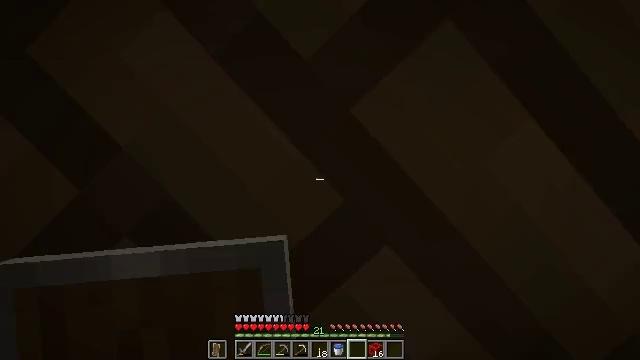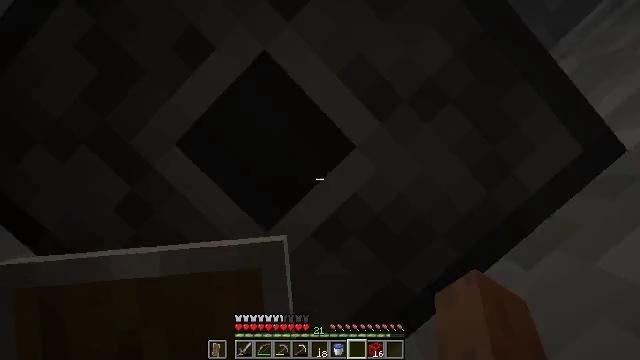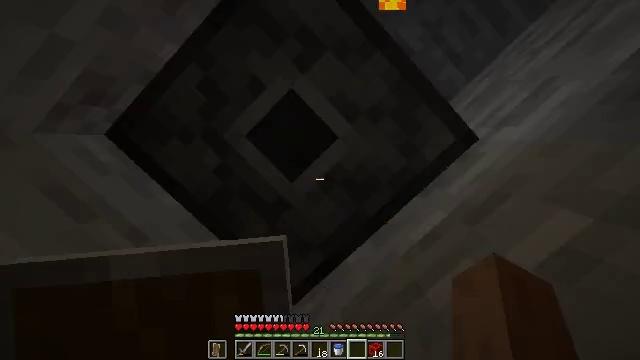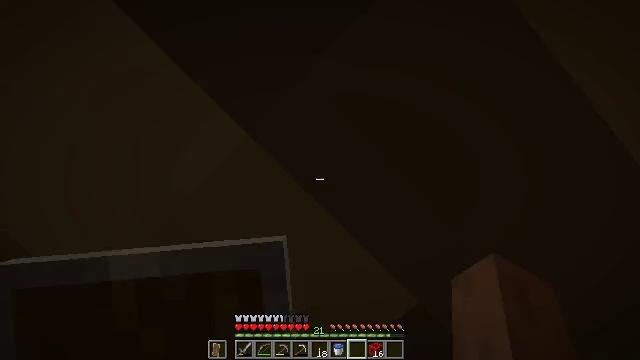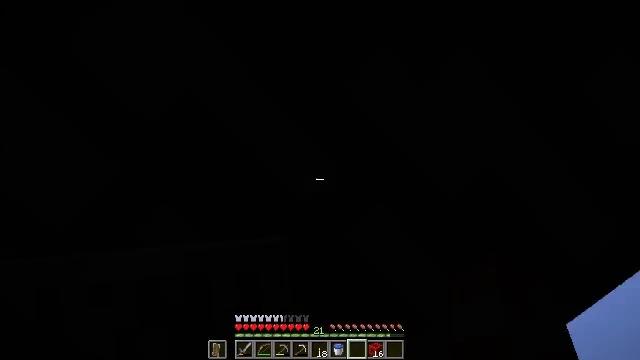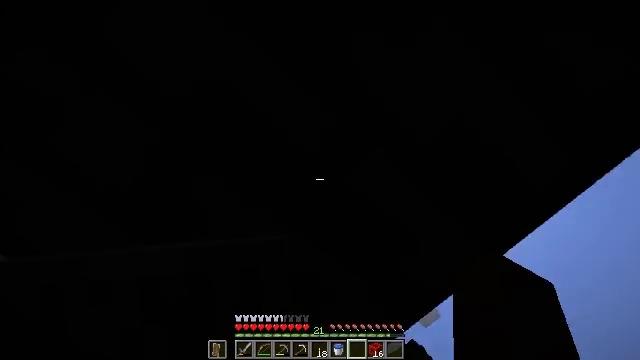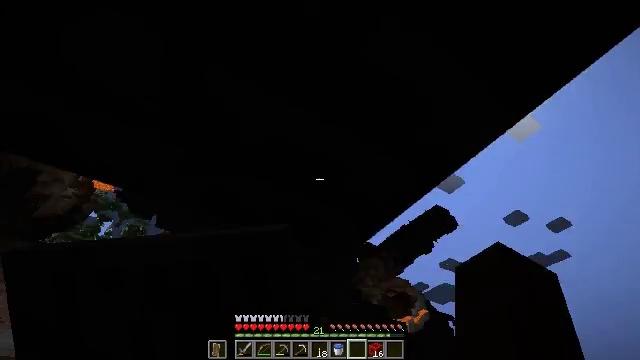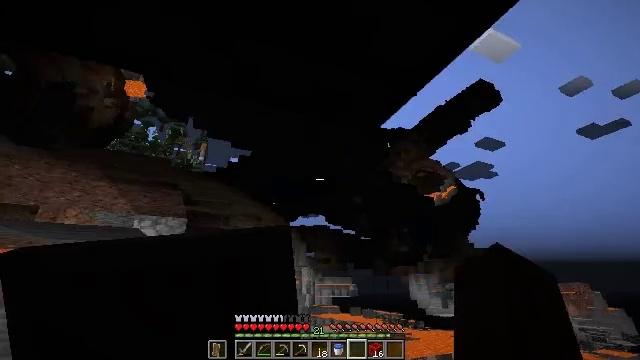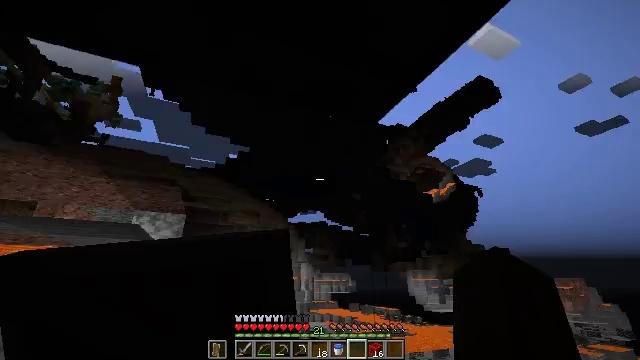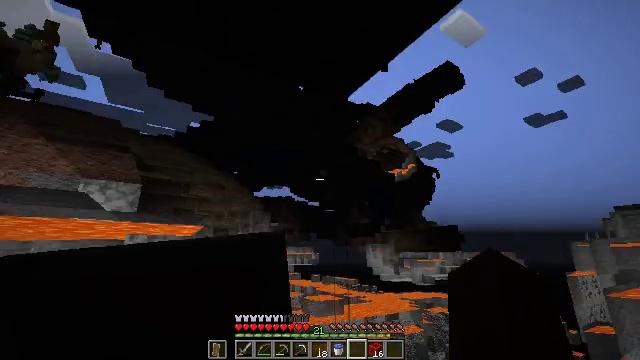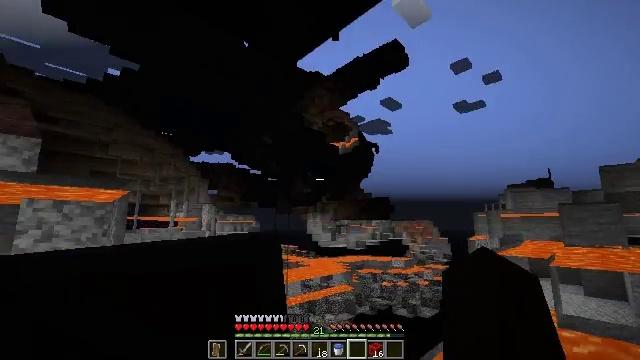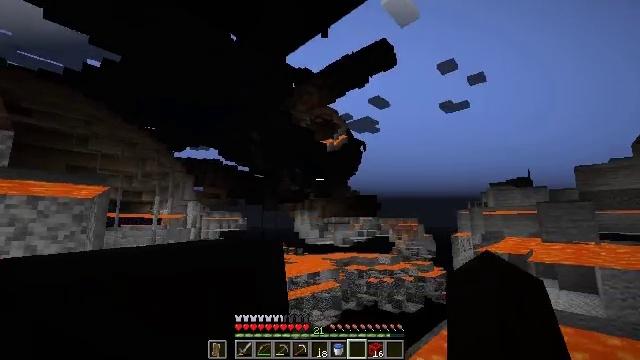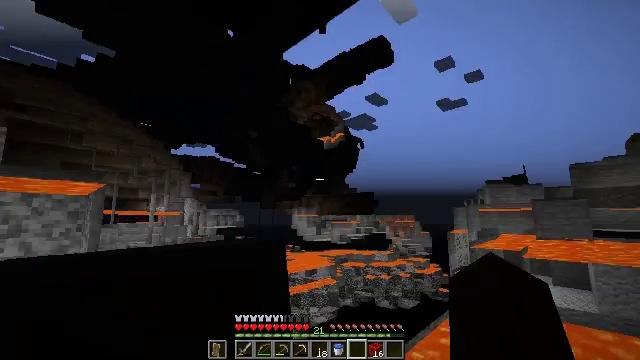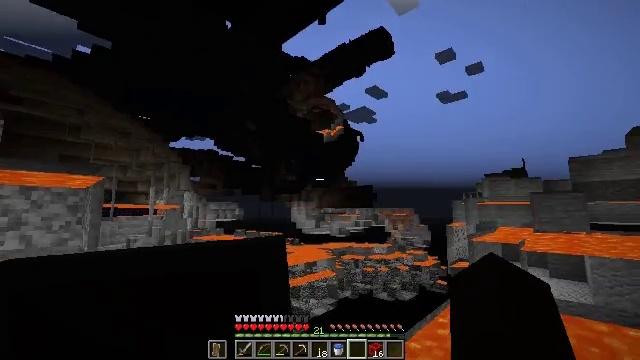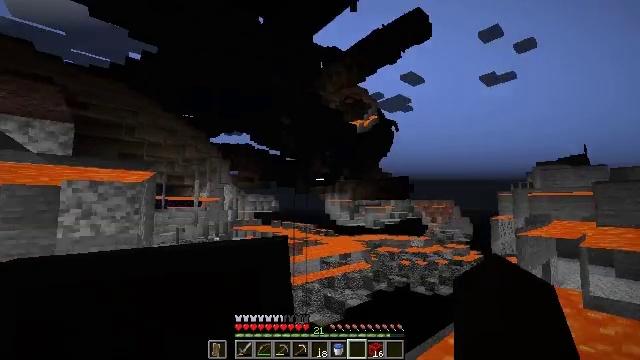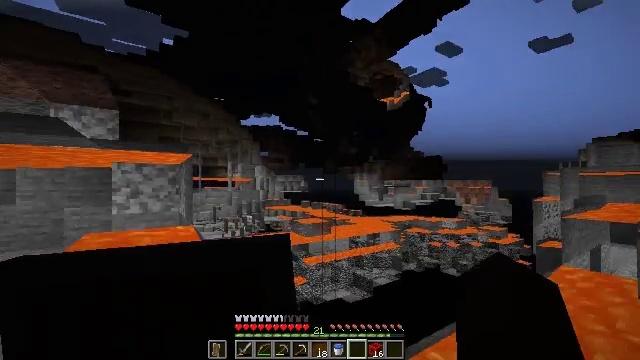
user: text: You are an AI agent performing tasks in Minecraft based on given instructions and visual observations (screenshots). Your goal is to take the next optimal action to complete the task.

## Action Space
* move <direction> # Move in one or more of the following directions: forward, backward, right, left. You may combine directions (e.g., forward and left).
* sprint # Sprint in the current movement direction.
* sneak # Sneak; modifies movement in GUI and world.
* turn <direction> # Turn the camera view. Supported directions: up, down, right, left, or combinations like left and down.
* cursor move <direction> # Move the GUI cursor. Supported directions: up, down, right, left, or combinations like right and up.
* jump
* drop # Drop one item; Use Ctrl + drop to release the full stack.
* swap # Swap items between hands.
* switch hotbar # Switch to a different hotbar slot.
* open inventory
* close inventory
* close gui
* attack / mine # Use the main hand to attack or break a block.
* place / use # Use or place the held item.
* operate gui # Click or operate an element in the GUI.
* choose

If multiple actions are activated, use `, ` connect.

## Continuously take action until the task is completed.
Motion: motion action
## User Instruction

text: Attack the piston head to remove it.
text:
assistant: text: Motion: turn left and down
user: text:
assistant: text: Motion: turn down
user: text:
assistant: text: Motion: no_op
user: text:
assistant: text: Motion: turn down
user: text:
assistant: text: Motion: turn left and down
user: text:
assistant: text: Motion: turn left and down
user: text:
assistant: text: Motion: turn left and down
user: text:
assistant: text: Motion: no_op
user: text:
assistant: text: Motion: turn right and down
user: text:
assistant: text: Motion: turn right and down
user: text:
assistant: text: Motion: turn right
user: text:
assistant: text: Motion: no_op
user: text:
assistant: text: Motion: turn down
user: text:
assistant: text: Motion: turn left and down
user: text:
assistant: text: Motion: turn left and down
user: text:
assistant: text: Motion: turn left and down
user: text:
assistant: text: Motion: turn left and down
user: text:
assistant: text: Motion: turn right and down
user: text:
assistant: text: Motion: turn right
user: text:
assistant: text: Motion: turn right and down
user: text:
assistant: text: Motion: turn right and down
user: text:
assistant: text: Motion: turn right
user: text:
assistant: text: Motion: turn left and down
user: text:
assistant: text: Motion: turn left and down
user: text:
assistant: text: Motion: no_op
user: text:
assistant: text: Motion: no_op
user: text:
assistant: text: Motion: turn left and down
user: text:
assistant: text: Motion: turn left and down
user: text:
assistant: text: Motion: turn right and down
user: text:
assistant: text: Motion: turn right and down